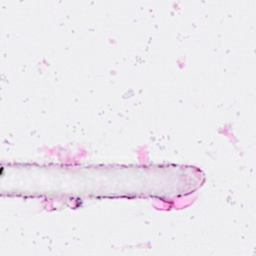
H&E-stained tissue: Breast